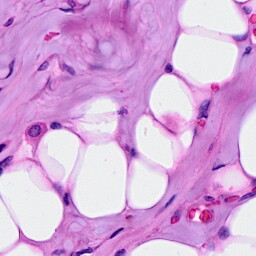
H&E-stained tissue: Breast